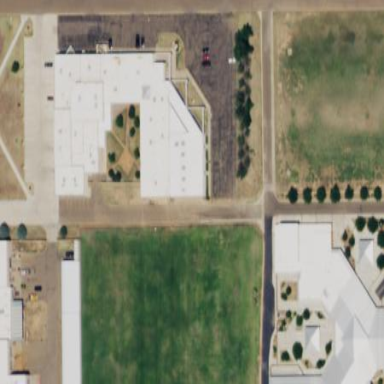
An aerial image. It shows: School building.